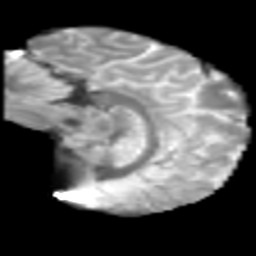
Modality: T2w
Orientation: sagittal
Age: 47
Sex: male
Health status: healthy
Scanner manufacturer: philips
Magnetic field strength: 3 T
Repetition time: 10.019 s
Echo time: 0.07044 s